Question: I'm using a that has a endpoint of 'http://api.domain_a.com/' and using I can easily generate a proxy class to work with the service easy and simple.

But I want to create a way that users can use their own service (and access their own data, instead my own) and I wanted to know if there is a way that I can the base URL of the Service .
I generate the proxy classes by adding the Web References to my project, but now, per each request that I will get the User Settings (witch contains their URL), (if it's a possibility) the generated proxy that I'm using domain 'http://domain_b.com/api' instead of the original that I used when adding the Web References?
Do I need to call the service manually? Sending and Receiving XML data? or there is a "switch" that I can use to point to the new URL?
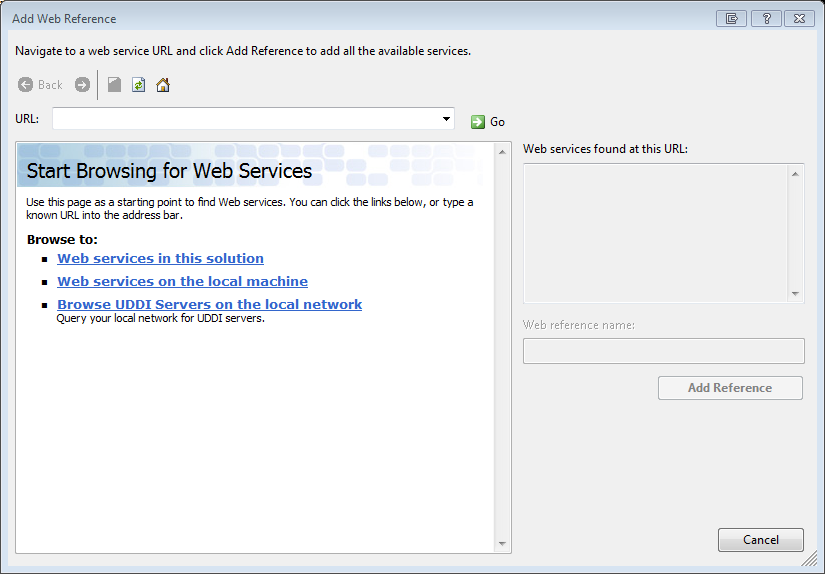
Answer: If you're using .NET 2.0, each of those proxy classes should have a URL property. Simply update the URL property and the proxy will point to the new service.
If you're using WCF then things get a little more complicated, but not by much. You just have to change the Endpoint Address:
'''
var service = new ServiceClient();
string url = "http://domain_b.com/api";
EndpointAddress newAddress = new EndpointAddress(url);
service.Endpoint.Address = newAddress;
'''